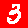
Digit: 3